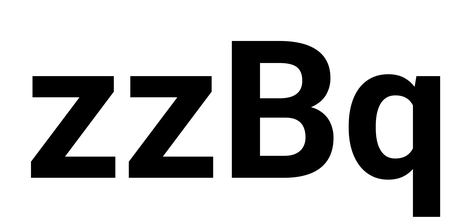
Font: Roboto_Bold